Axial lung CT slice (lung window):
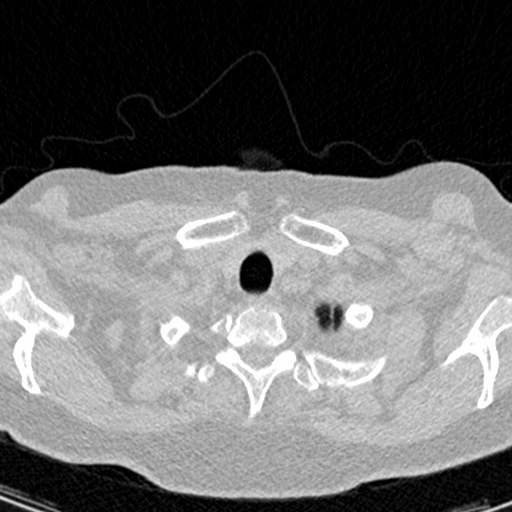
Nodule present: no